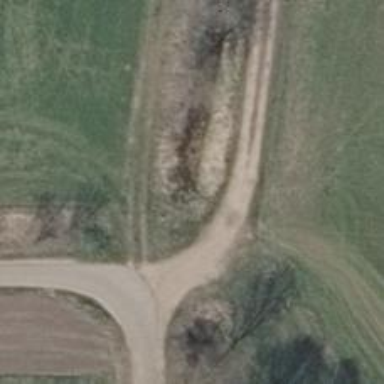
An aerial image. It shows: Culvert tunnel.